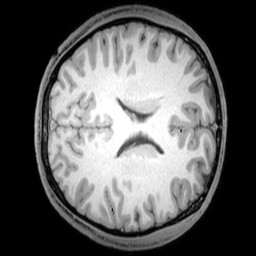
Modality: T1w
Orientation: axial
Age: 20
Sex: male
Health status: healthy
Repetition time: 0.081 s
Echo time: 0.037 s